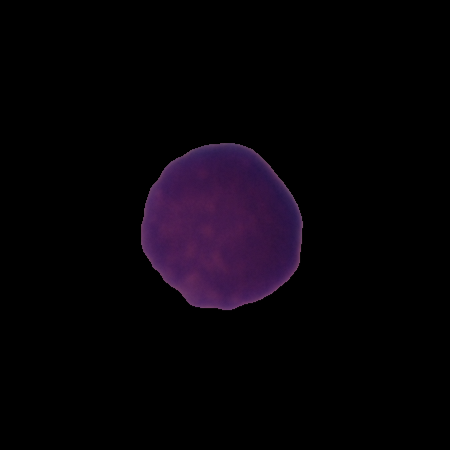
Label: healthy